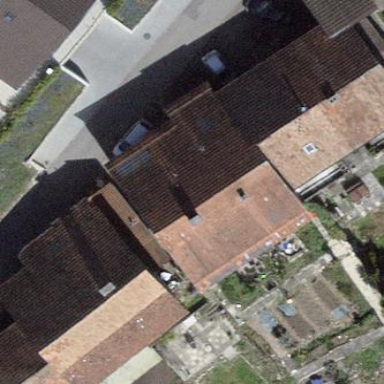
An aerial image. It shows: House with tiled roof.